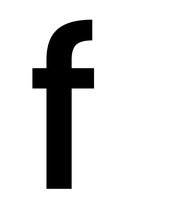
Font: Poppins-Medium